Interaction volume radius: 5 \u00c5
Interaction volume height: 30 \u00c5
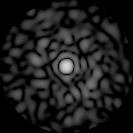
Disorder parameter: 0.8107